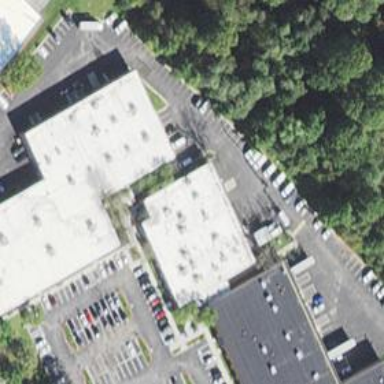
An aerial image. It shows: Commercial building.